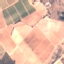
Land use / land cover: PermanentCrop